Question: I have two columns with mySQL:
"part_no"
"pdf_link"
I need the "pdf_link" column to automatically grab/duplicate the "part_no" value and add a .pdf extension on the end.
For example: If part_no = 00-12345-998, then pdf_link = 00-12345-998.pdf
I need this to happen every time I insert.

I appreciate the help.
Erik
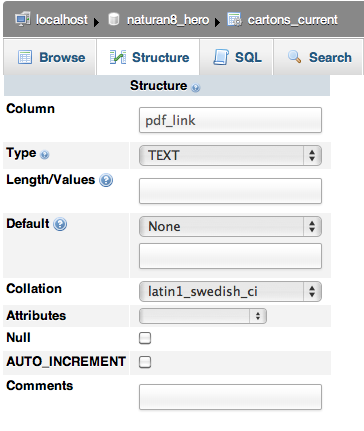
Answer: you can achive this effect by using triggers I think.
<URL>
'''
CREATE TRIGGER ins_pdf AFTER INSERT ON MY_TABLE SET @pdf_link = concat(@part_no,'.pdf')
'''